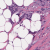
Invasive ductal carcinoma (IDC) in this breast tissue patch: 1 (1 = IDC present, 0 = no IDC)